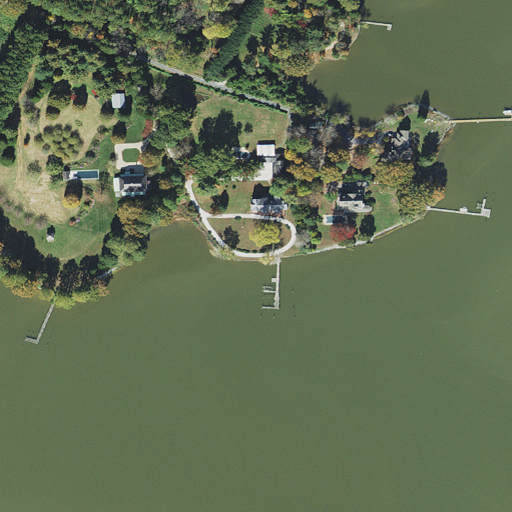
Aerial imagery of cape in Maryland named Hopkins Point containing open water, cultivated crops, evergreen forest, herbaceous wetlands, mixed forest, open development, low intensity development, woody wetlands, and grassland